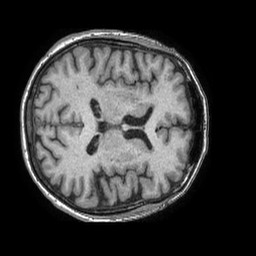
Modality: T1w
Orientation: axial
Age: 79
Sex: female
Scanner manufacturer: philips
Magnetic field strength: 1.5 T
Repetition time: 0.007558 s
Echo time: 0.003438 s